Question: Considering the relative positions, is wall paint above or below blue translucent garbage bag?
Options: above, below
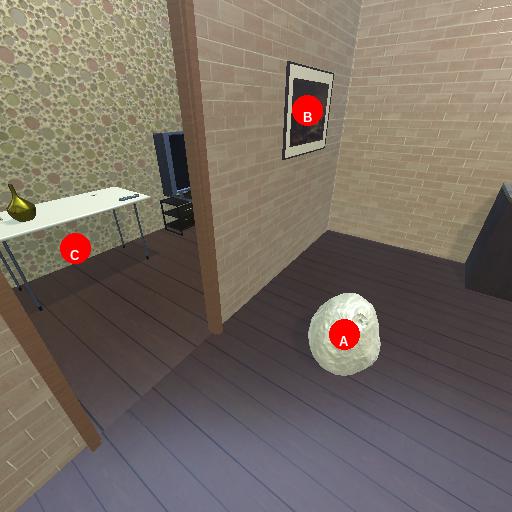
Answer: above